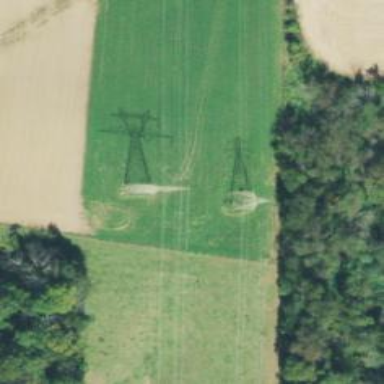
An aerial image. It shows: Lattice structure tower used for power transmission.